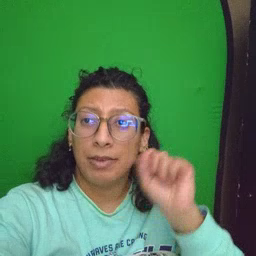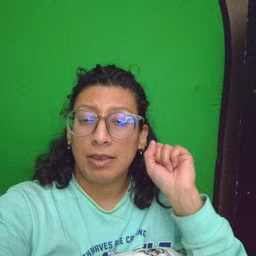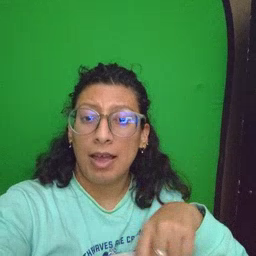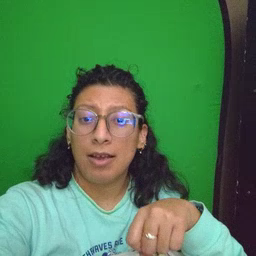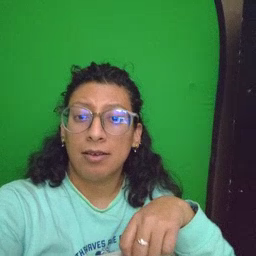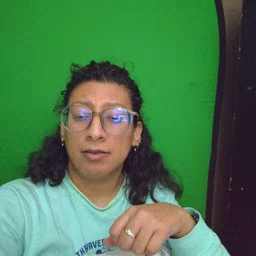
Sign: can